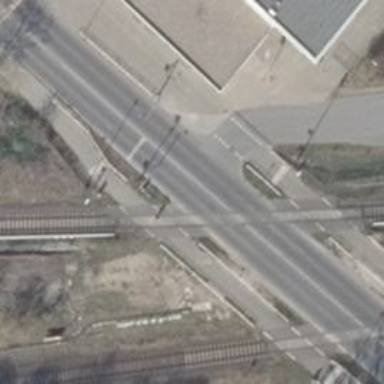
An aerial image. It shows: Level railway crossing with lights and double half barrier.